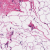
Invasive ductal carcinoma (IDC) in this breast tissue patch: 0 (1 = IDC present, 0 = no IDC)